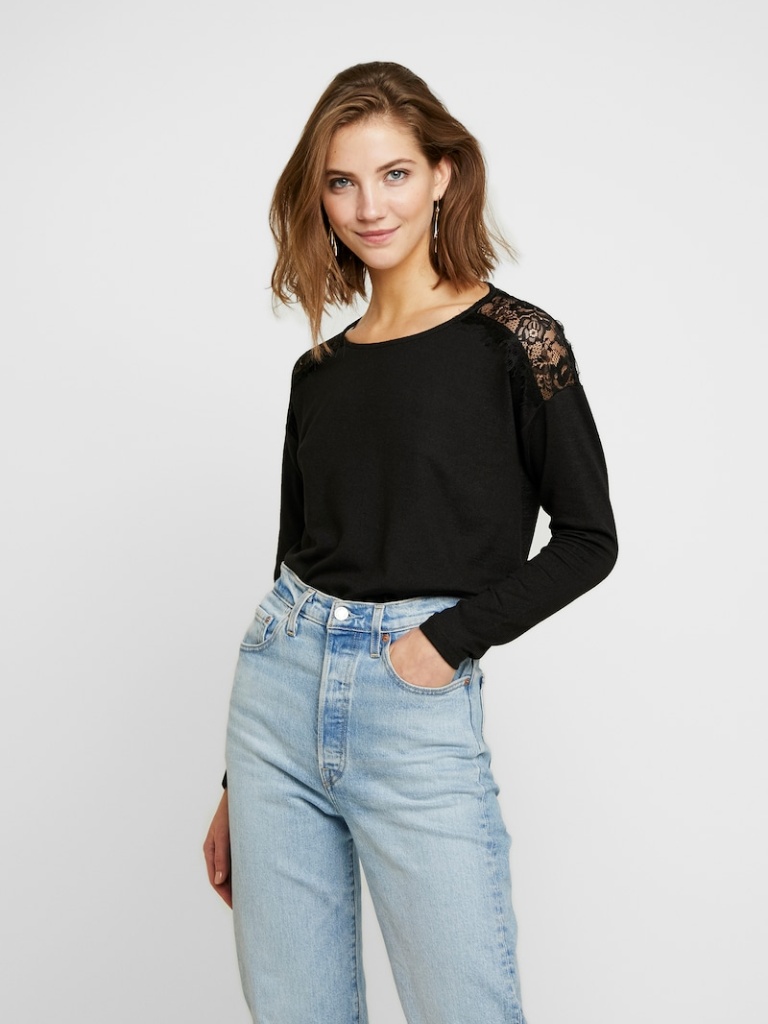
knit relaxed a long-sleeved with the sleeves down hip length French Tucked crew sweater